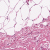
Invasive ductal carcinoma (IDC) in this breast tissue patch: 0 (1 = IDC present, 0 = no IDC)